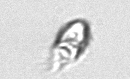
Label: Balanion